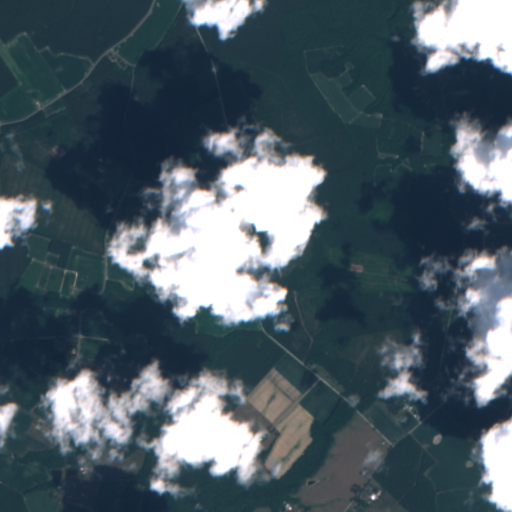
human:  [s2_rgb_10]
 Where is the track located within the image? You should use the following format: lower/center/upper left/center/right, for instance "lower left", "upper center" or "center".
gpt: There is no track in the image.